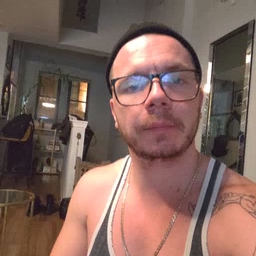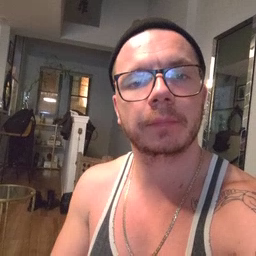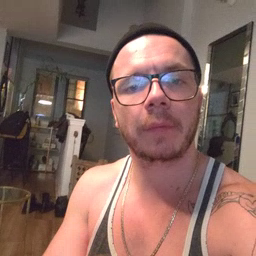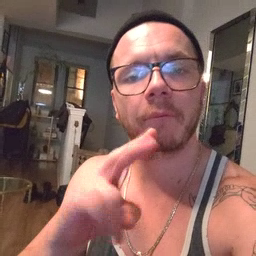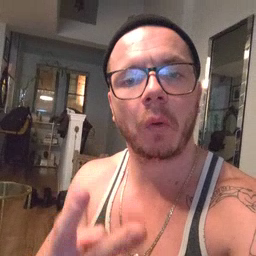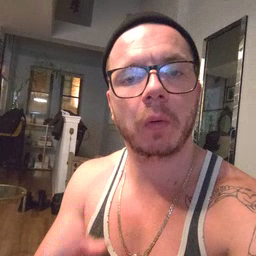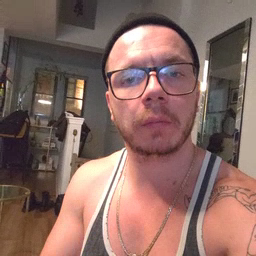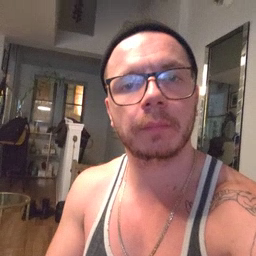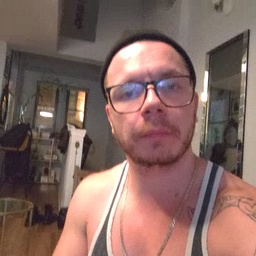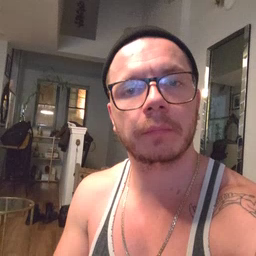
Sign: fall